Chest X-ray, AP view. Patient: 24 years old, sex F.
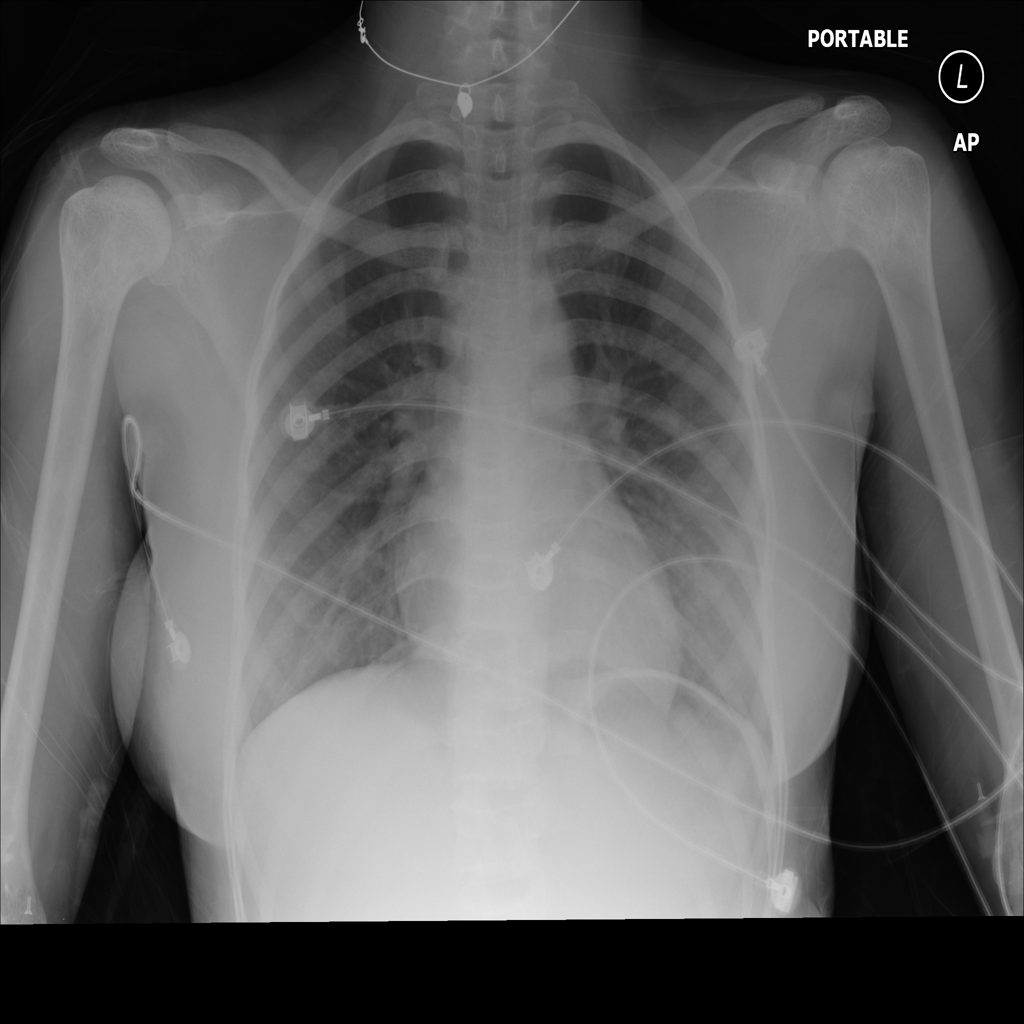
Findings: No Finding